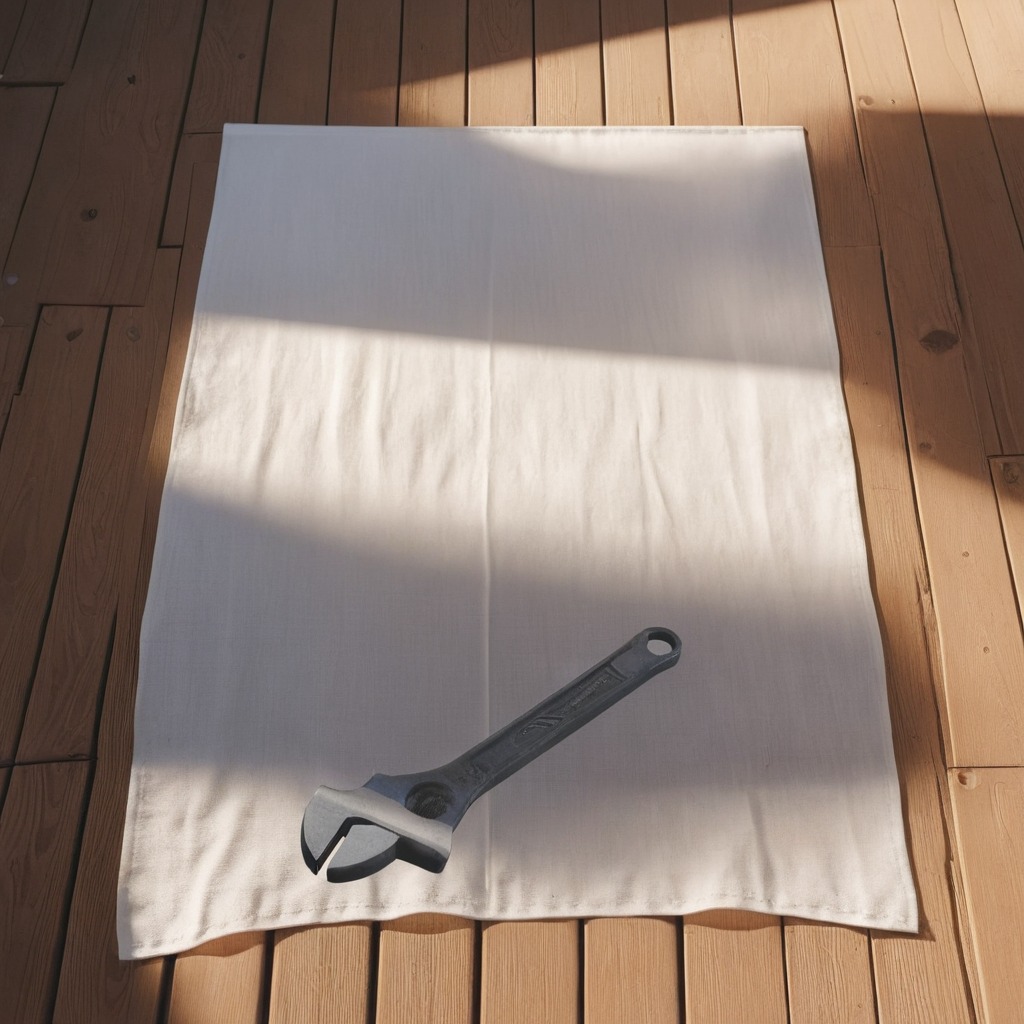
A wrench lies on a clean wooden table in an outdoor workshop during daytime bright natural light soft shadows worn but beneath the cloth.